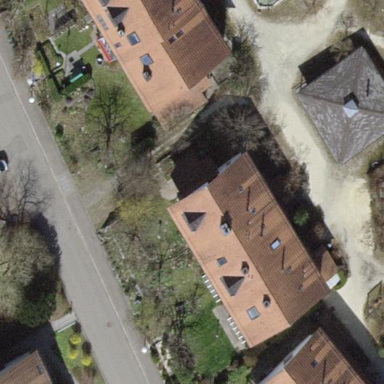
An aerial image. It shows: Building with tiled roof.